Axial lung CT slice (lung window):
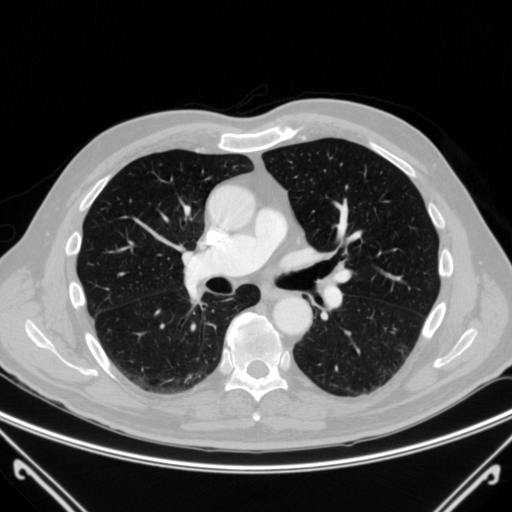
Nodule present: no